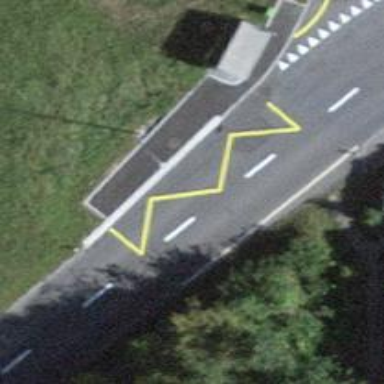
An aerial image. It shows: Bus stop with platform for public transport.